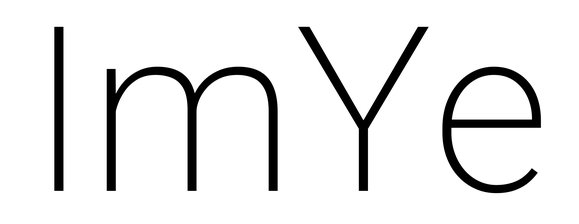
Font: Roboto_ExtraLight